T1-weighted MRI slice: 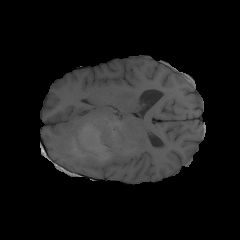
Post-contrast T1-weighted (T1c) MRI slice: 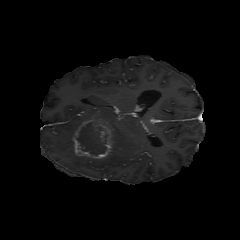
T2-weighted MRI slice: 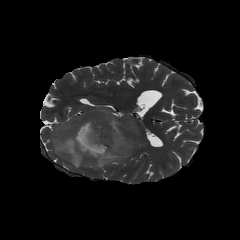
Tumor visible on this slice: yes